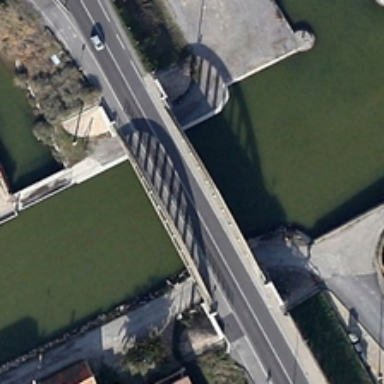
The bridge has a vaulted steel beam in both sides of its deck .